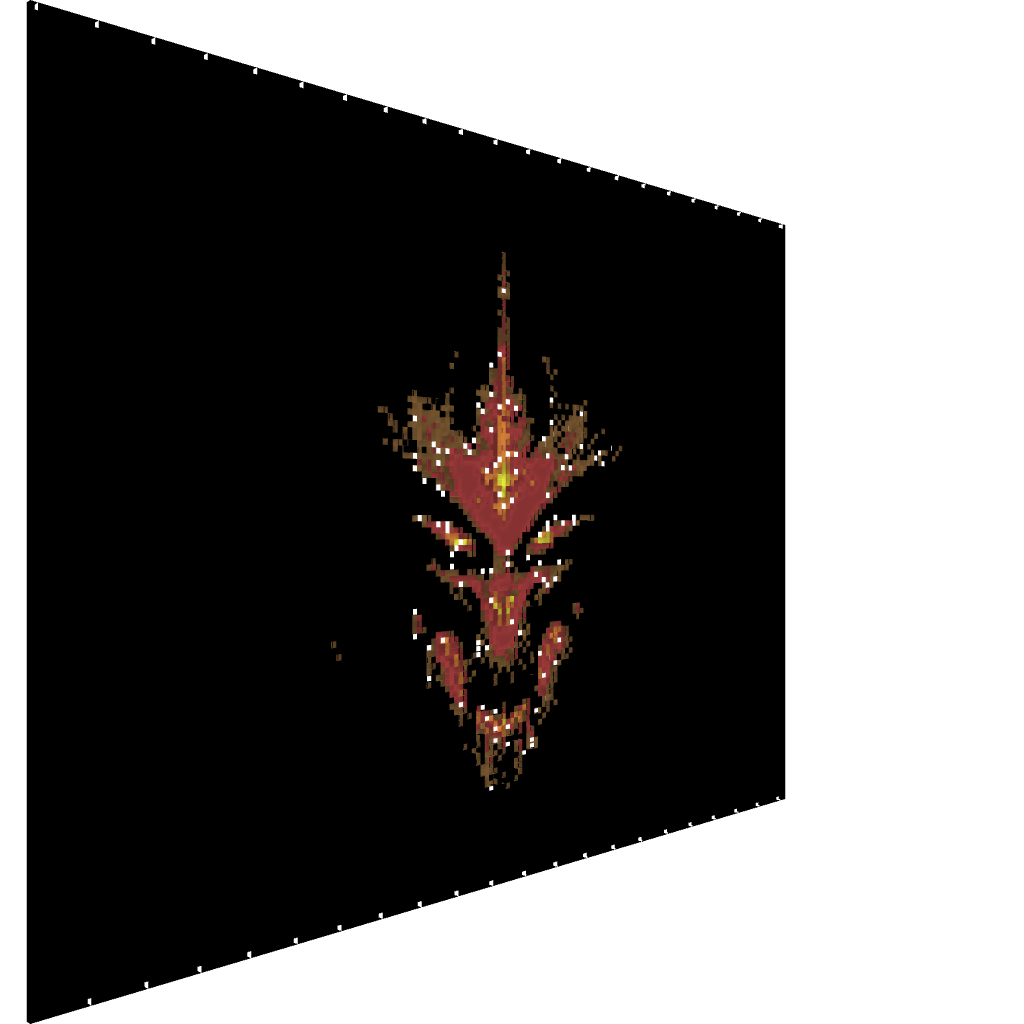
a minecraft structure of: Diablo ... good quality